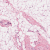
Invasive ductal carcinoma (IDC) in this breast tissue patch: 0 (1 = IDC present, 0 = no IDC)